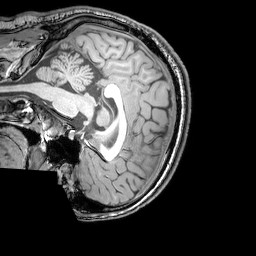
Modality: T1w
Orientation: sagittal
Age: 25
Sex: male
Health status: healthy
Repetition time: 0.081 s
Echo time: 0.037 s